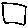
Label: square